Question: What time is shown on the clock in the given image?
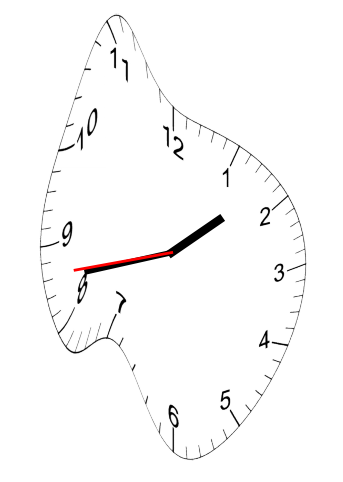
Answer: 01:42:43